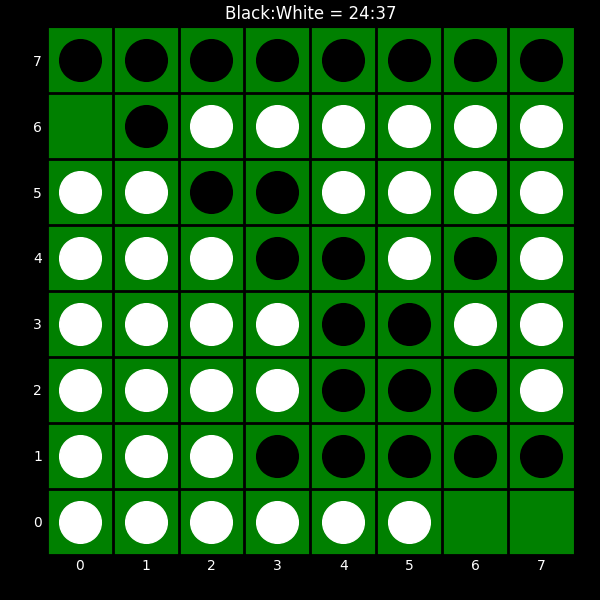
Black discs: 24
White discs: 37